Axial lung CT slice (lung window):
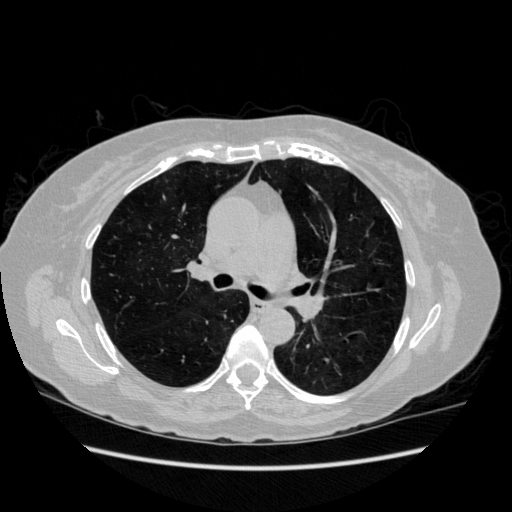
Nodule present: no